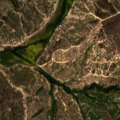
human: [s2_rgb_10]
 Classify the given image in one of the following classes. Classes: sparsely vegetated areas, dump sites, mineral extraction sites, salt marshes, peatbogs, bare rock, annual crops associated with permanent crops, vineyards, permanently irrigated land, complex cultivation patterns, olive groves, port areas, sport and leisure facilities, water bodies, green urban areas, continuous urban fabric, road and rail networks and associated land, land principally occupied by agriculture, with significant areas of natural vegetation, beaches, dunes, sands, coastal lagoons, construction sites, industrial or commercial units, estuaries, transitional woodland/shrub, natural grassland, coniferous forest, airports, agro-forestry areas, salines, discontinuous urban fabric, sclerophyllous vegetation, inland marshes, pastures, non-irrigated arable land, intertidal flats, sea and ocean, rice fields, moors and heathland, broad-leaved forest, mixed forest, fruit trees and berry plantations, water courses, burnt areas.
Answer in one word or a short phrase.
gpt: non-irrigated arable land, broad-leaved forest, transitional woodland/shrub